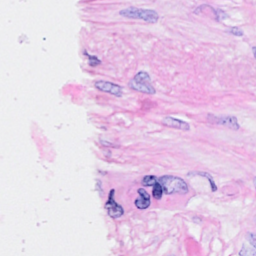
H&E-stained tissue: Breast